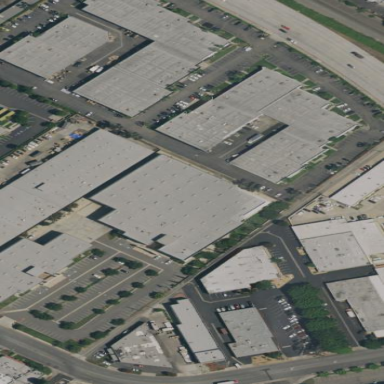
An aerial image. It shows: Warehouse building.